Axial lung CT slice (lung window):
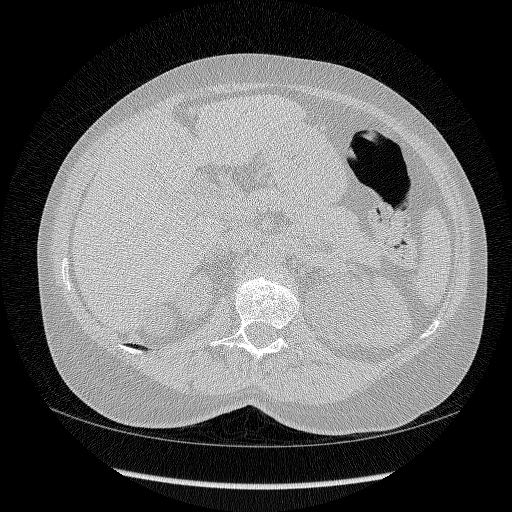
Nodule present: no